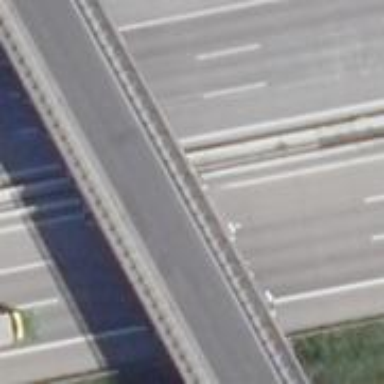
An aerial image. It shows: Bridge with beam structure.